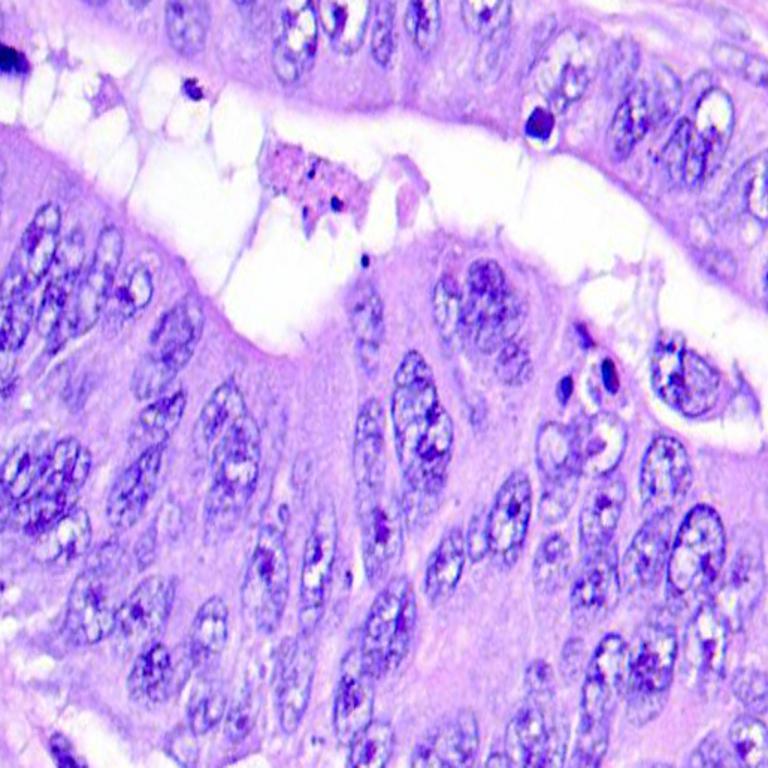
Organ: colon
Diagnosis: adenocarcinomas